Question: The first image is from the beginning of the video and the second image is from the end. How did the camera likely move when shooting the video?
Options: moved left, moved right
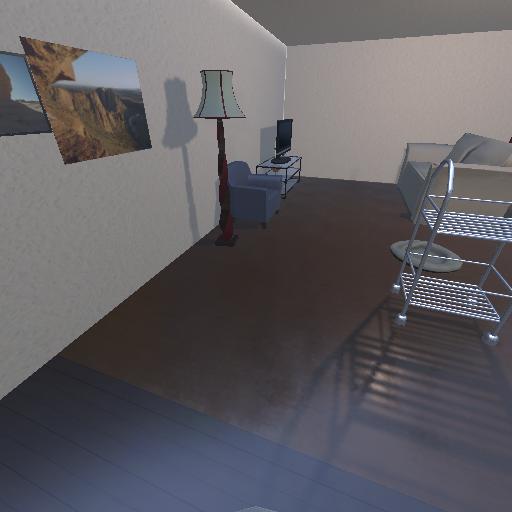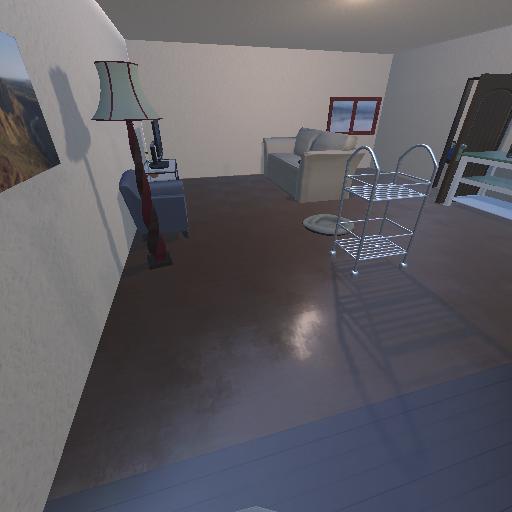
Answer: moved left